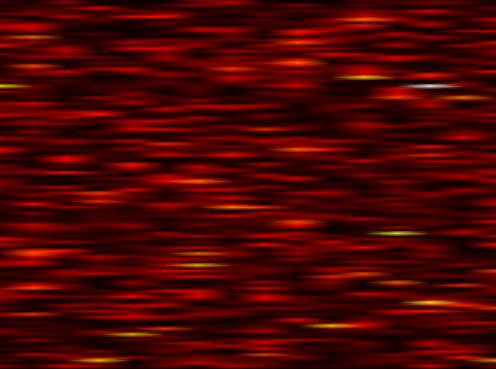
Label: OFDM